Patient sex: M
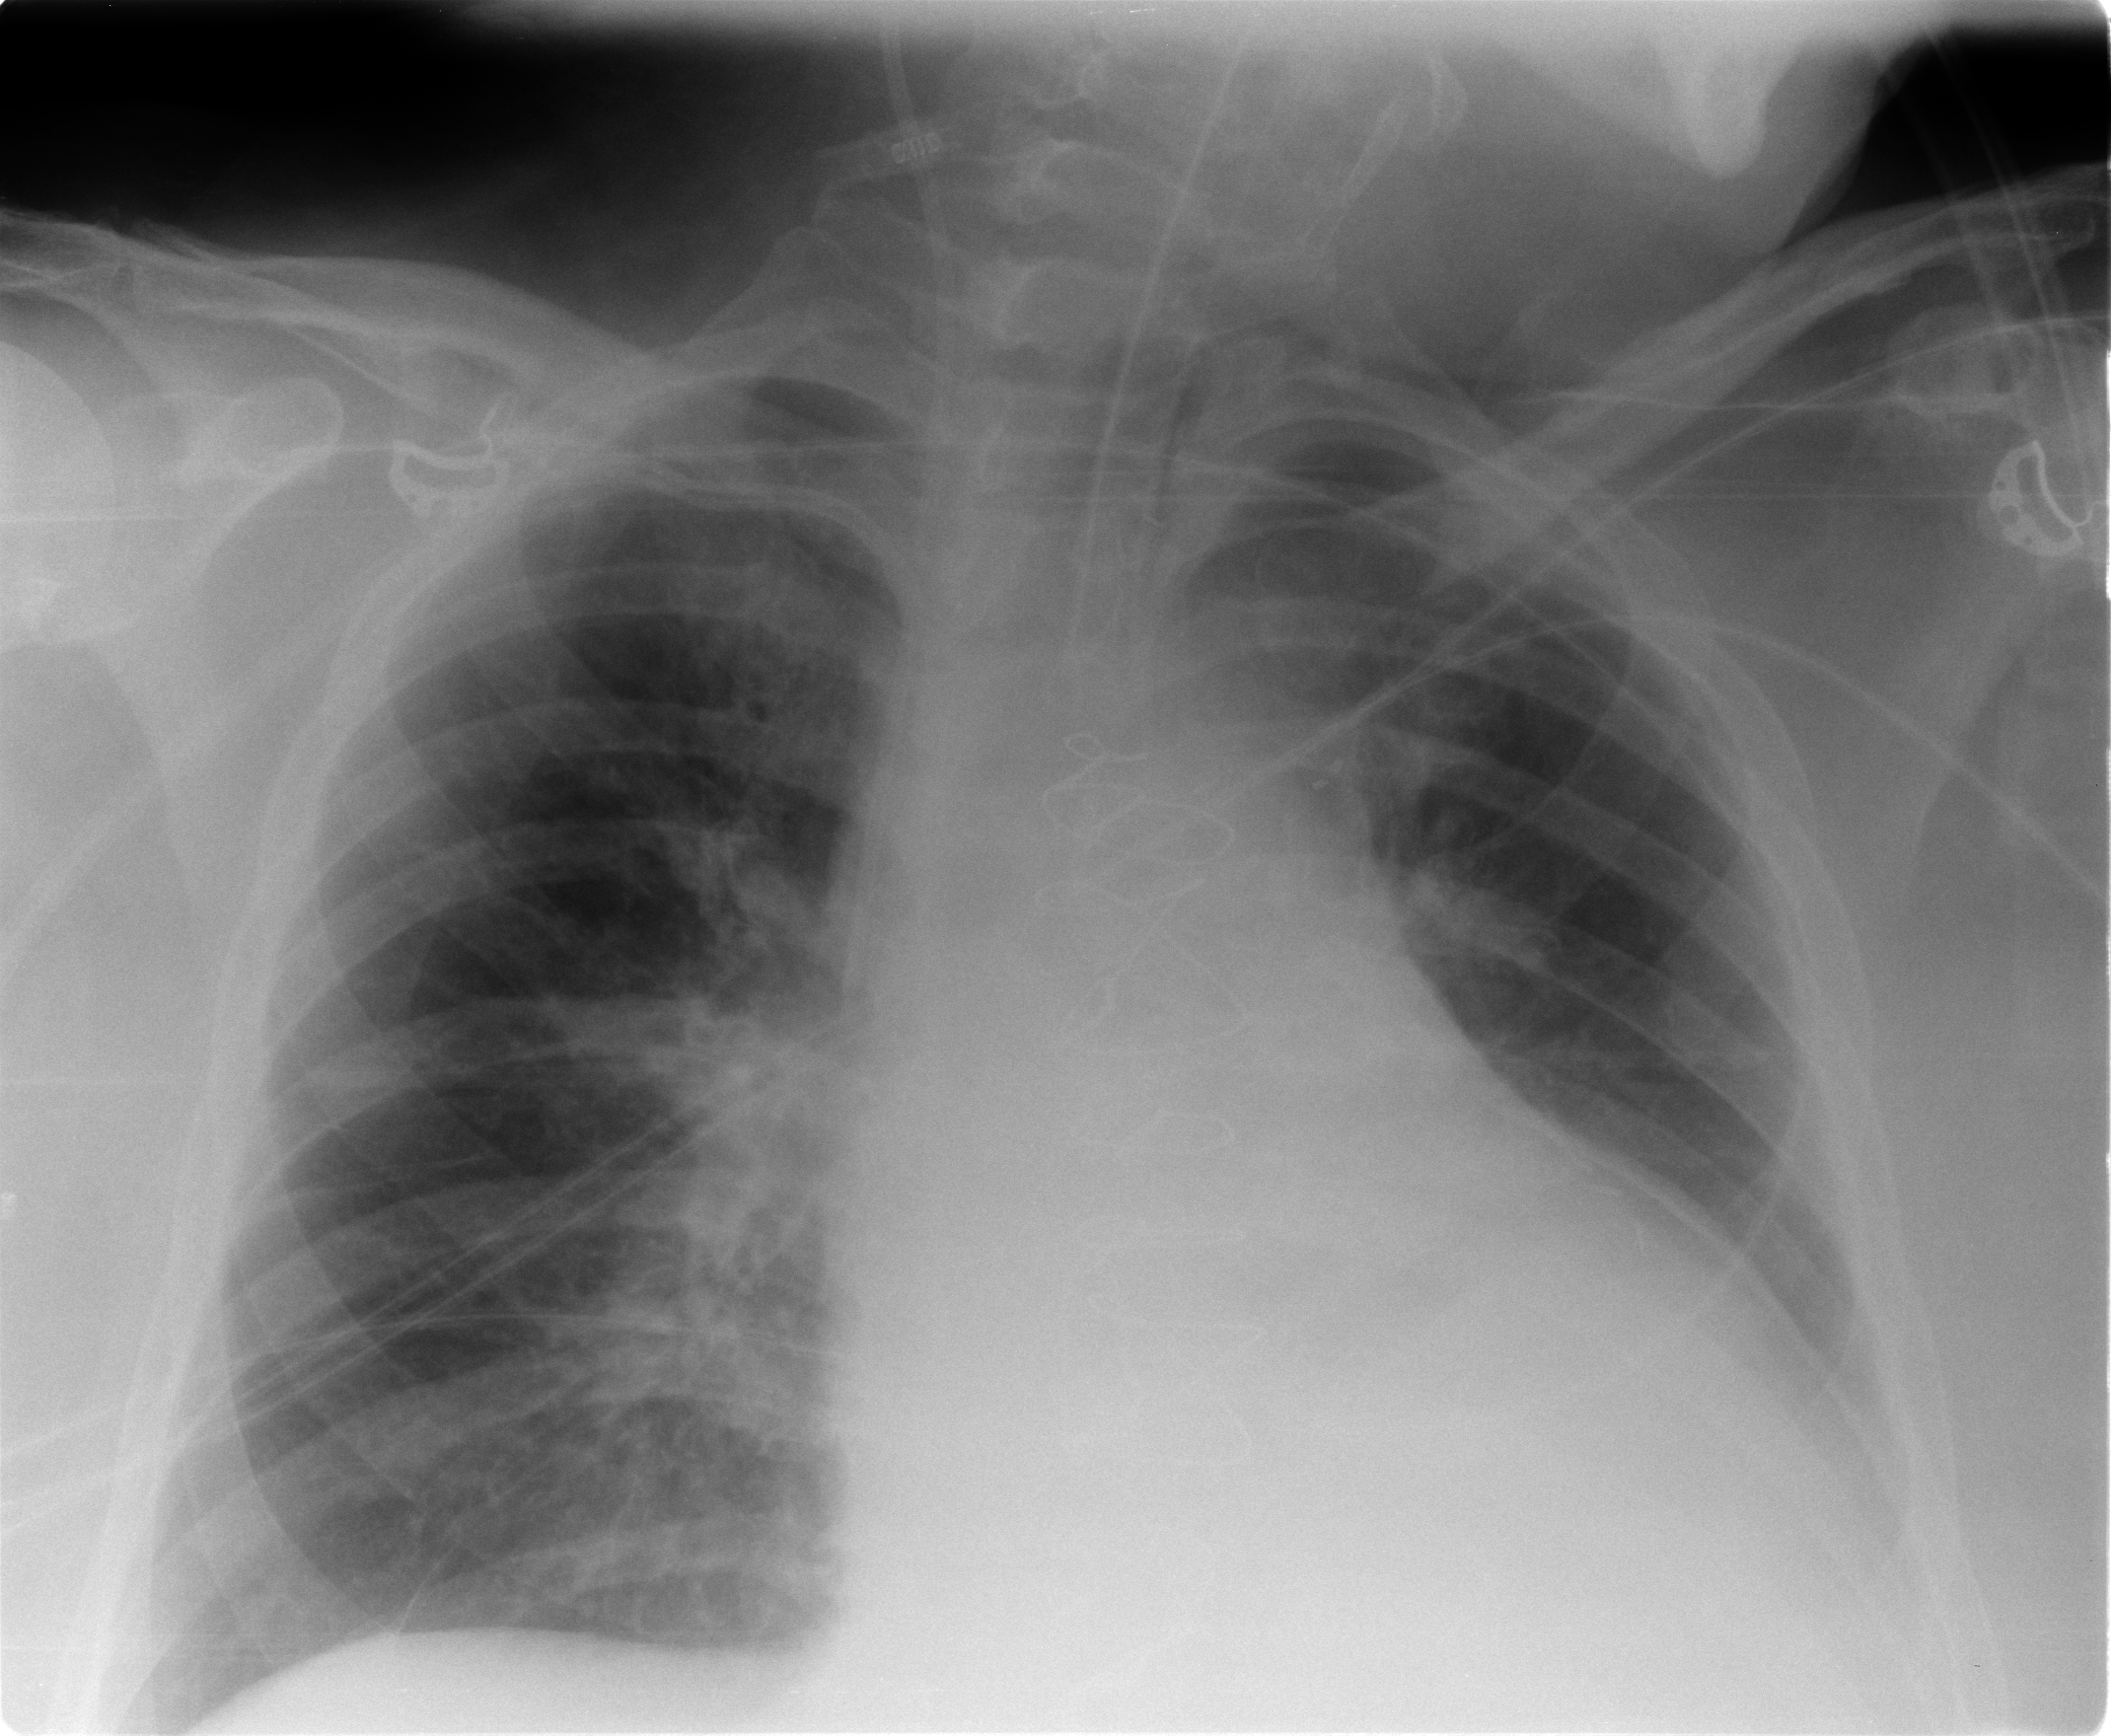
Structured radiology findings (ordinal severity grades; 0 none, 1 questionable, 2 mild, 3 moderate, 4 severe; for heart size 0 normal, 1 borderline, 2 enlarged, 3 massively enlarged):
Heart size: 2
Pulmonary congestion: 2
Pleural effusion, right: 0
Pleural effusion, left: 2
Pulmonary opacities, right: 0
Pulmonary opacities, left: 0
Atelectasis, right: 2
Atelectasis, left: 0